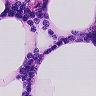
Metastatic tissue present: no